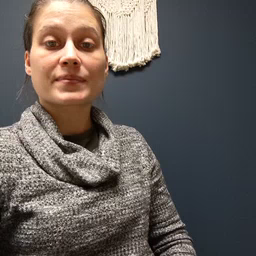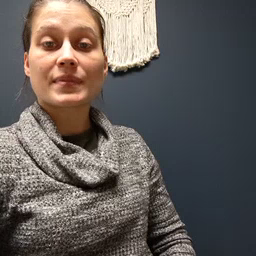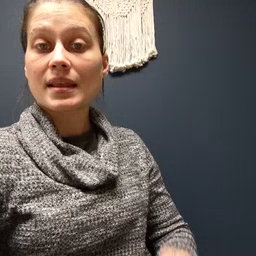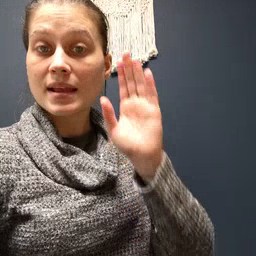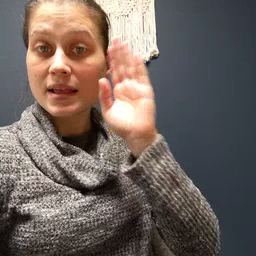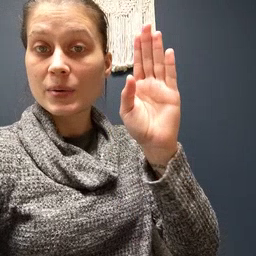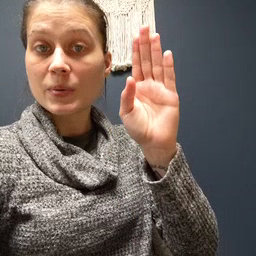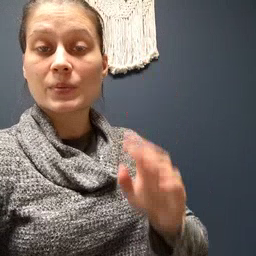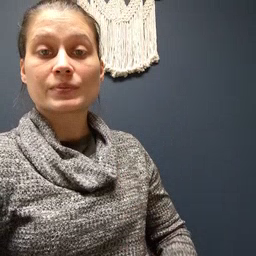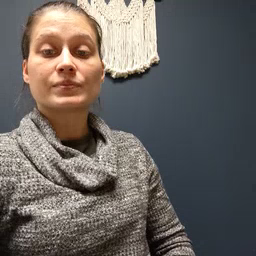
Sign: hello